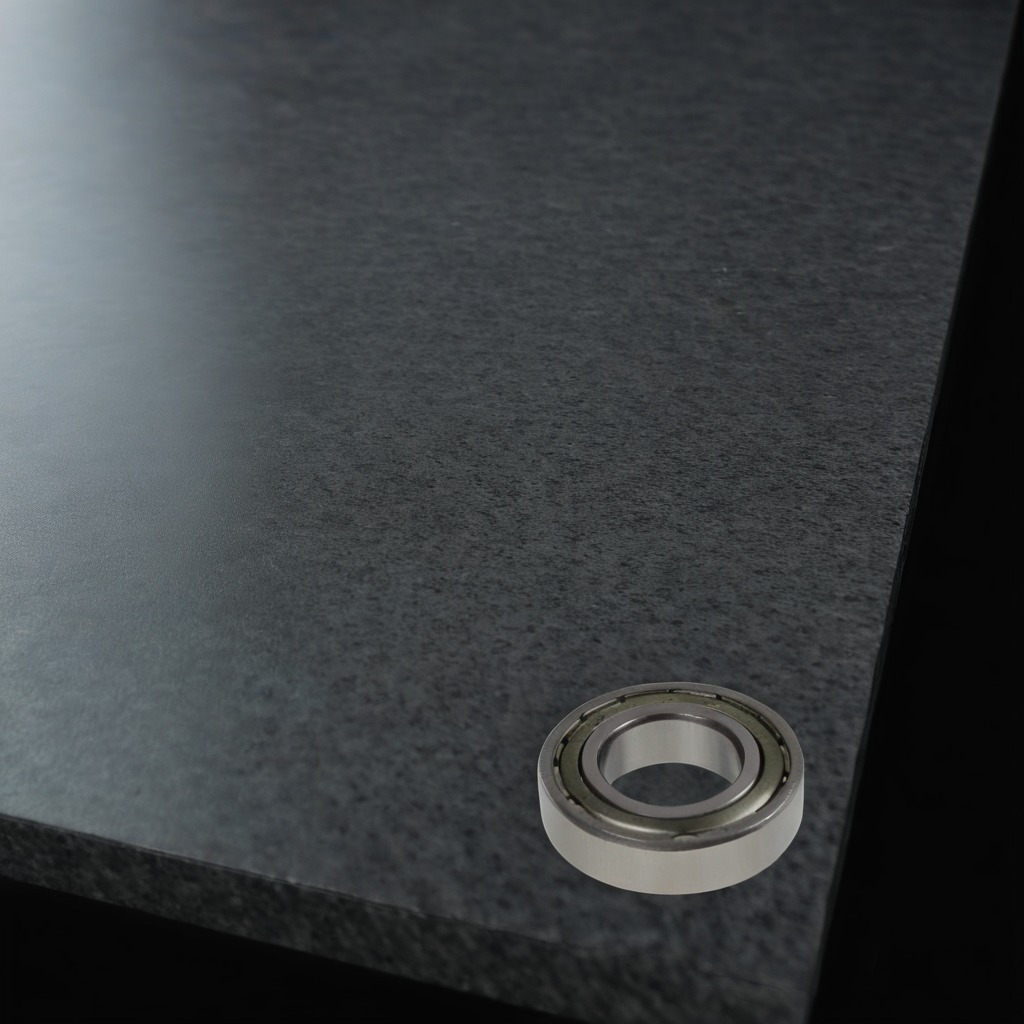
A metal ball bearing is lying on the clean granite table inside a workshop at night.